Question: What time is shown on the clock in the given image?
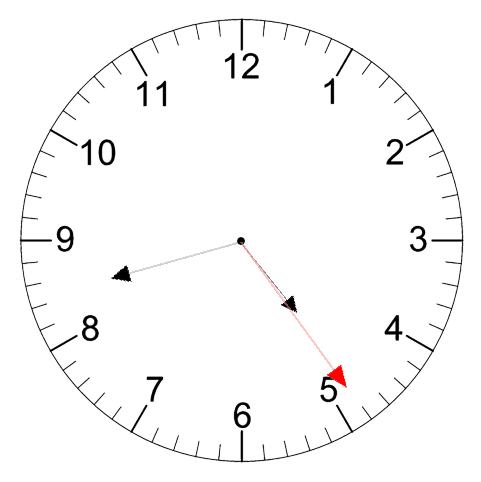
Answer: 04:42:24